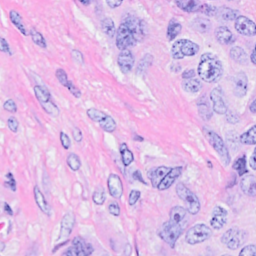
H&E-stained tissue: Breast